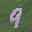
Label: 9